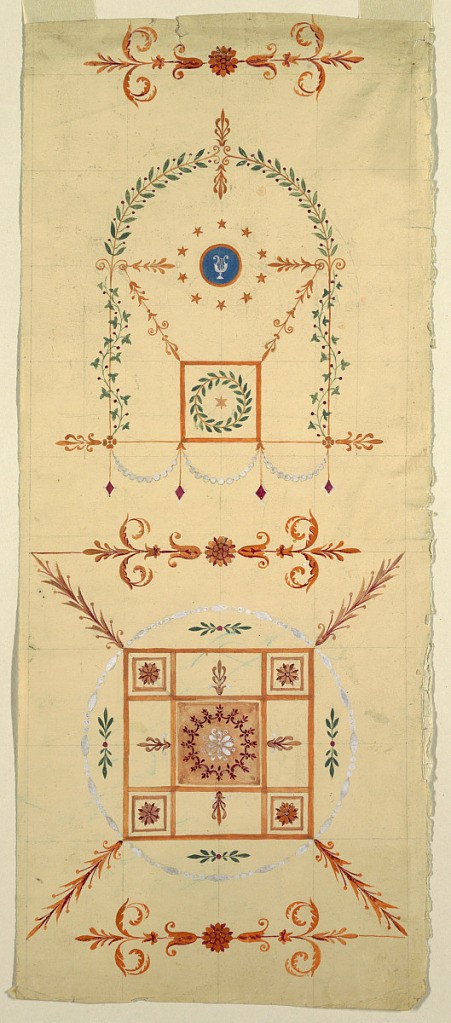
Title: Design for Woven Fabric with Neoclassical Motifs
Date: ca. 1820
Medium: Brush and gouache on laid paper prepared with brush and brown pigment
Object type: Drawing
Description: Arranged vertically are two motifs (one is possibly an alternate suggestion).  The lower motif consists of a square with decorated subdivision inscribed into a circle formed by a chain.  Plants rise obliquely from the corners of the square, their tops being horizontally connected by a rosette and plant motif.  The upper motif consists of an arch of a garden of grotesque style, in which a square hangs low, into which a wreath is inscribed.  From the pole forming the base of the arch hang chain festoons and gems.  A lyre is shown in a circular medallion which is surrounded by stars in the upper part of the arch.  Squared with graphite.